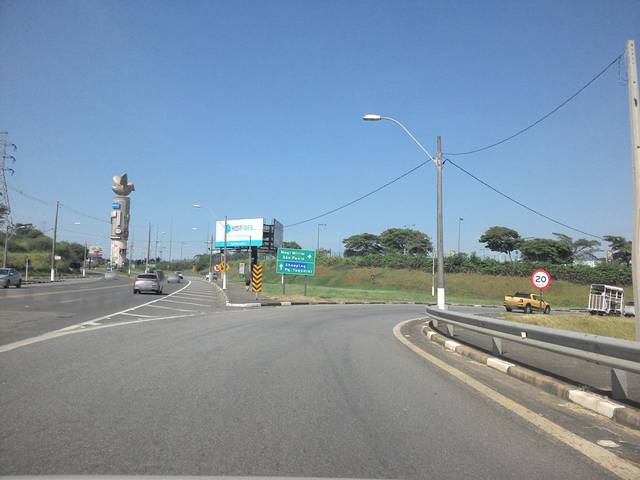
Region: Brazil
Coordinates: -22.844, -47.062